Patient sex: M
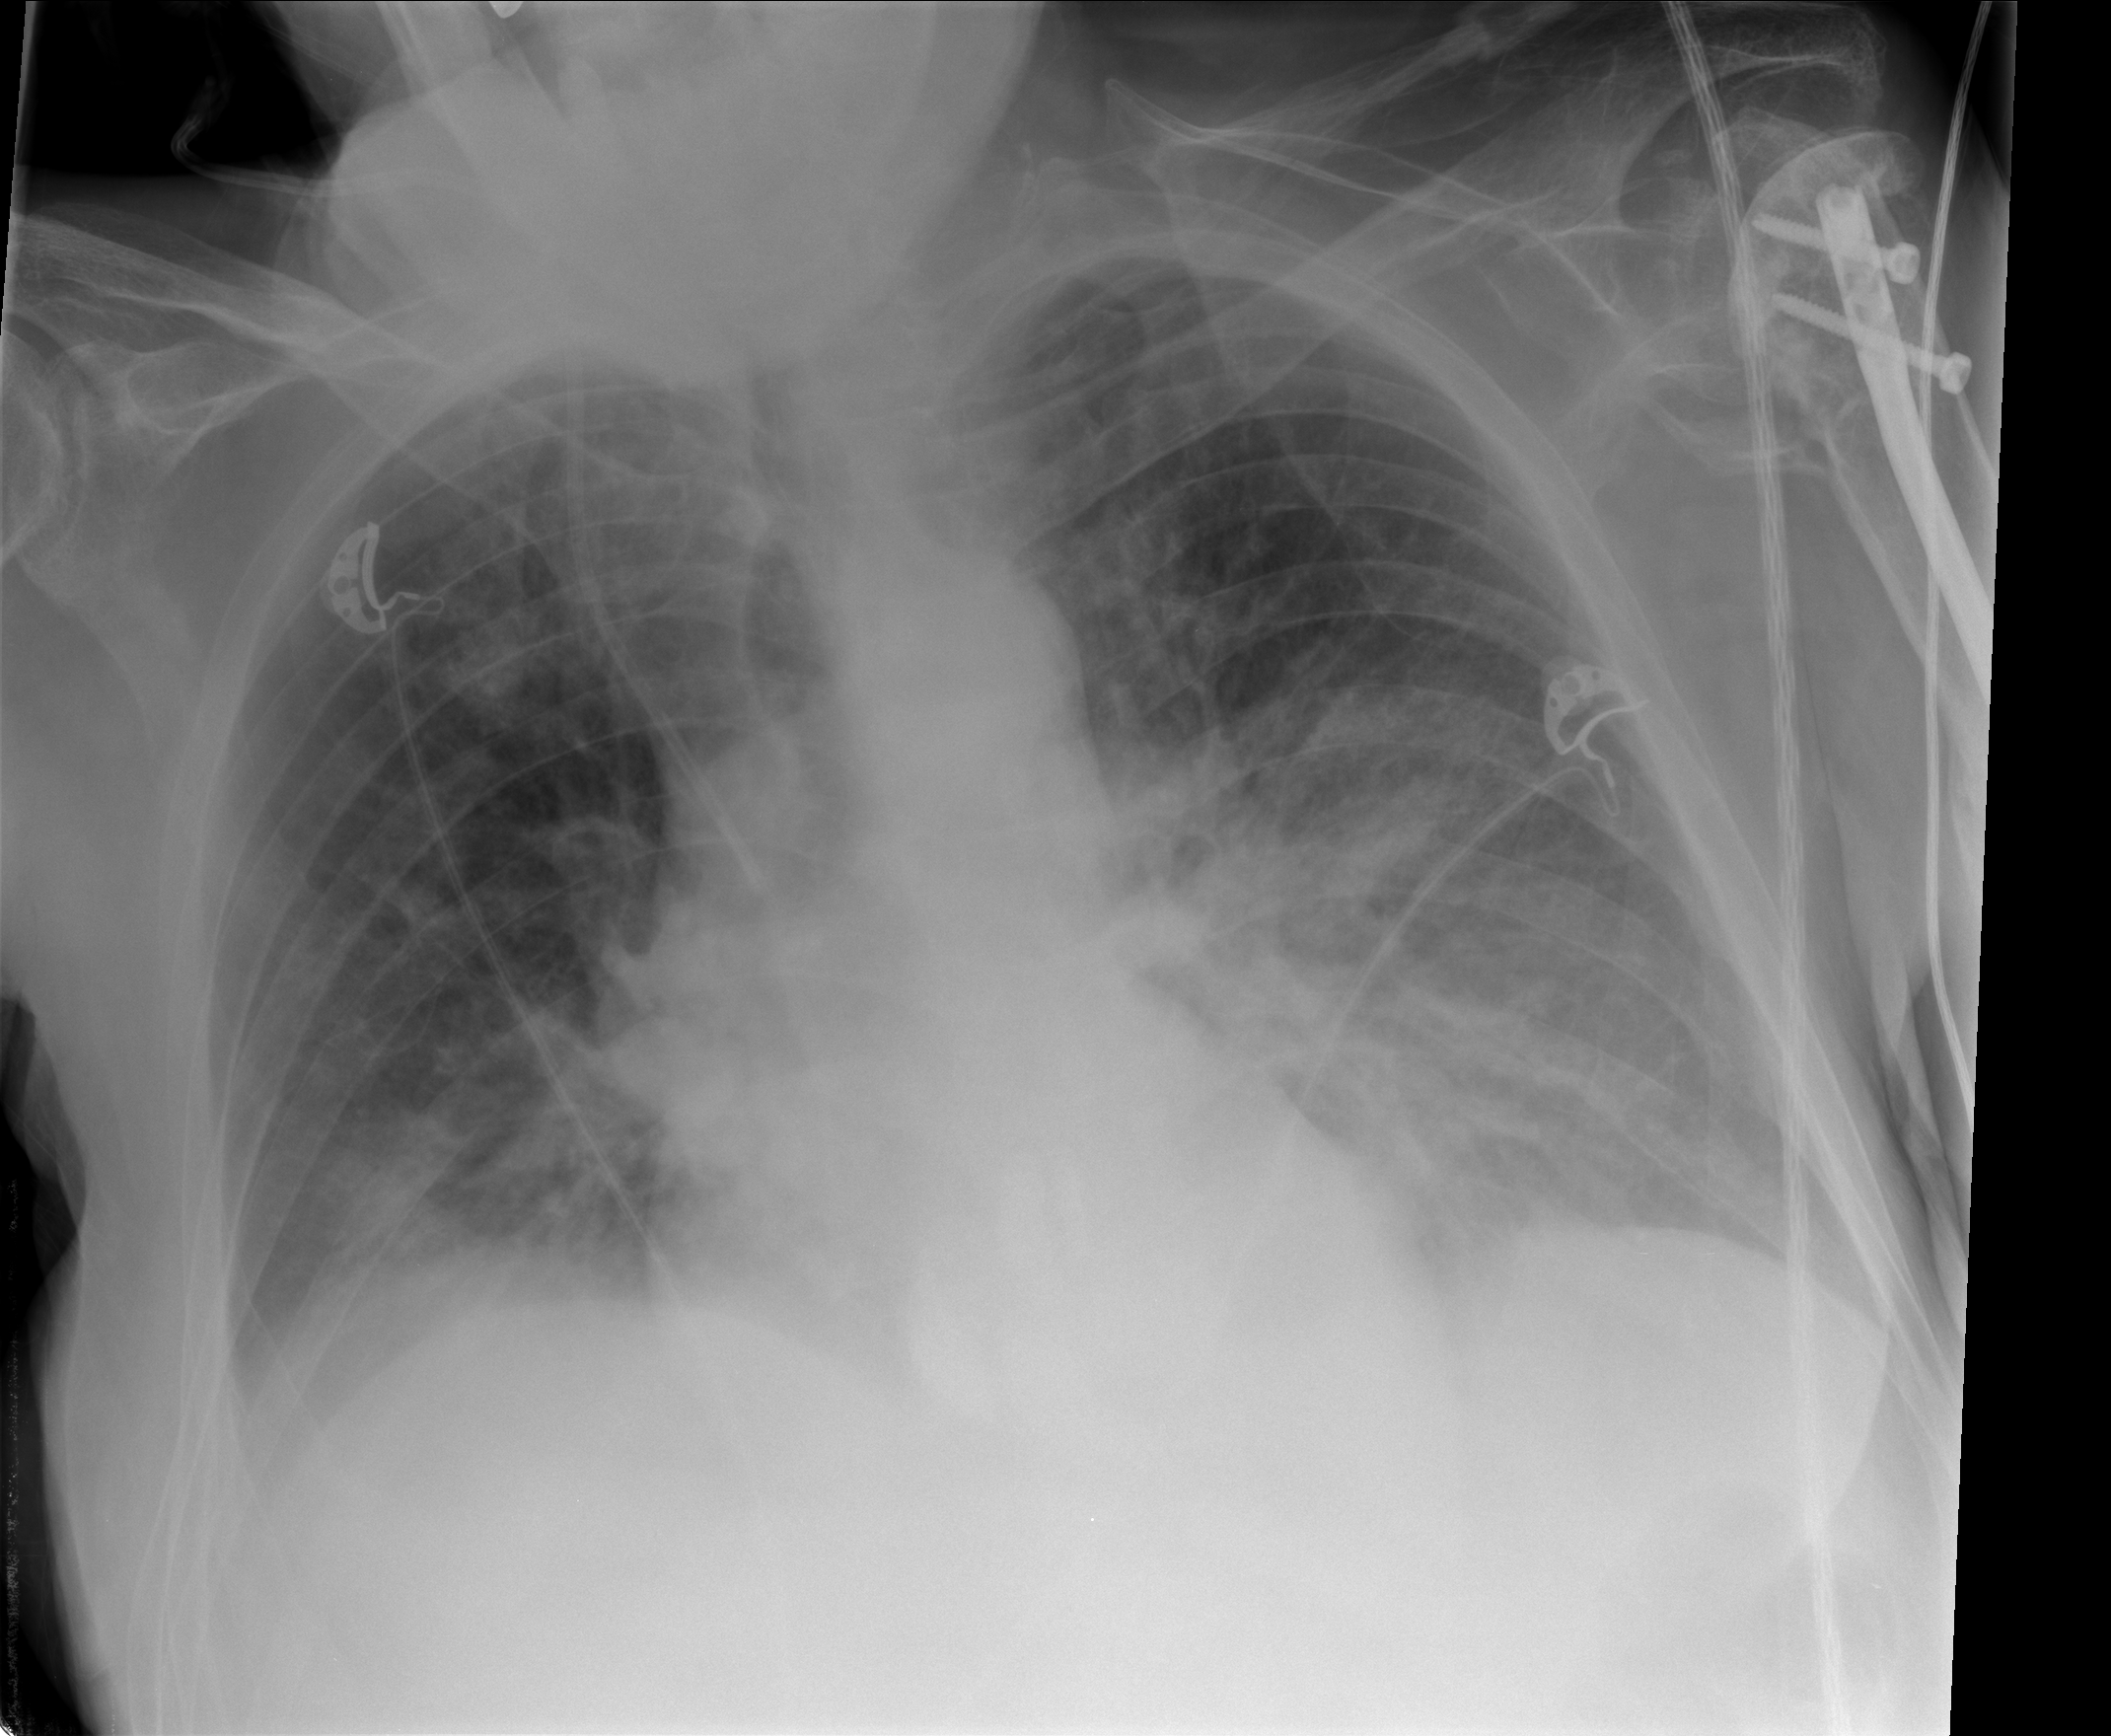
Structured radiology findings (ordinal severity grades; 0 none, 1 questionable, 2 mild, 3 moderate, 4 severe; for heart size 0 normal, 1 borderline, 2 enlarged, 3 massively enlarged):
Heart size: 0
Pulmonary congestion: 2
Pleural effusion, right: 0
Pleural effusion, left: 0
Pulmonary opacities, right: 0
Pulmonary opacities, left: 3
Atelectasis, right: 2
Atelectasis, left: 2